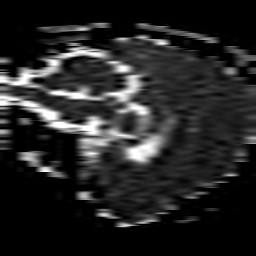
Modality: ADC
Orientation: sagittal
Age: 37
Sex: female
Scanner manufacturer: philips
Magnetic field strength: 3 T
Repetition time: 4.041 s
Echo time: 0.05944 s